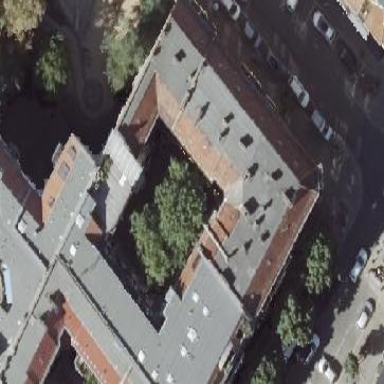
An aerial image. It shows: Building consisting of apartments with double saltbox roof shape.